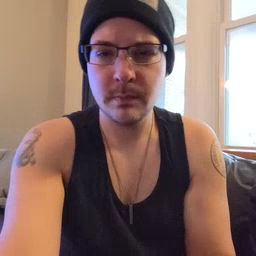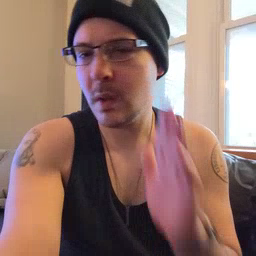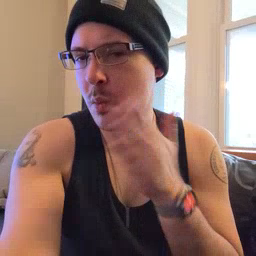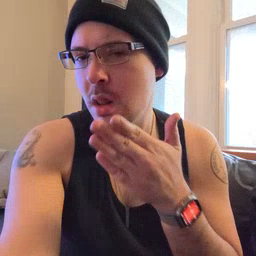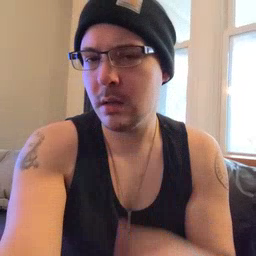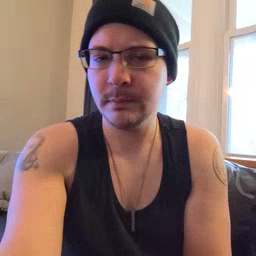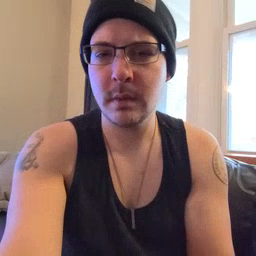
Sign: will